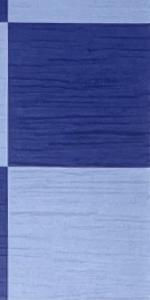
Label: Empty